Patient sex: M
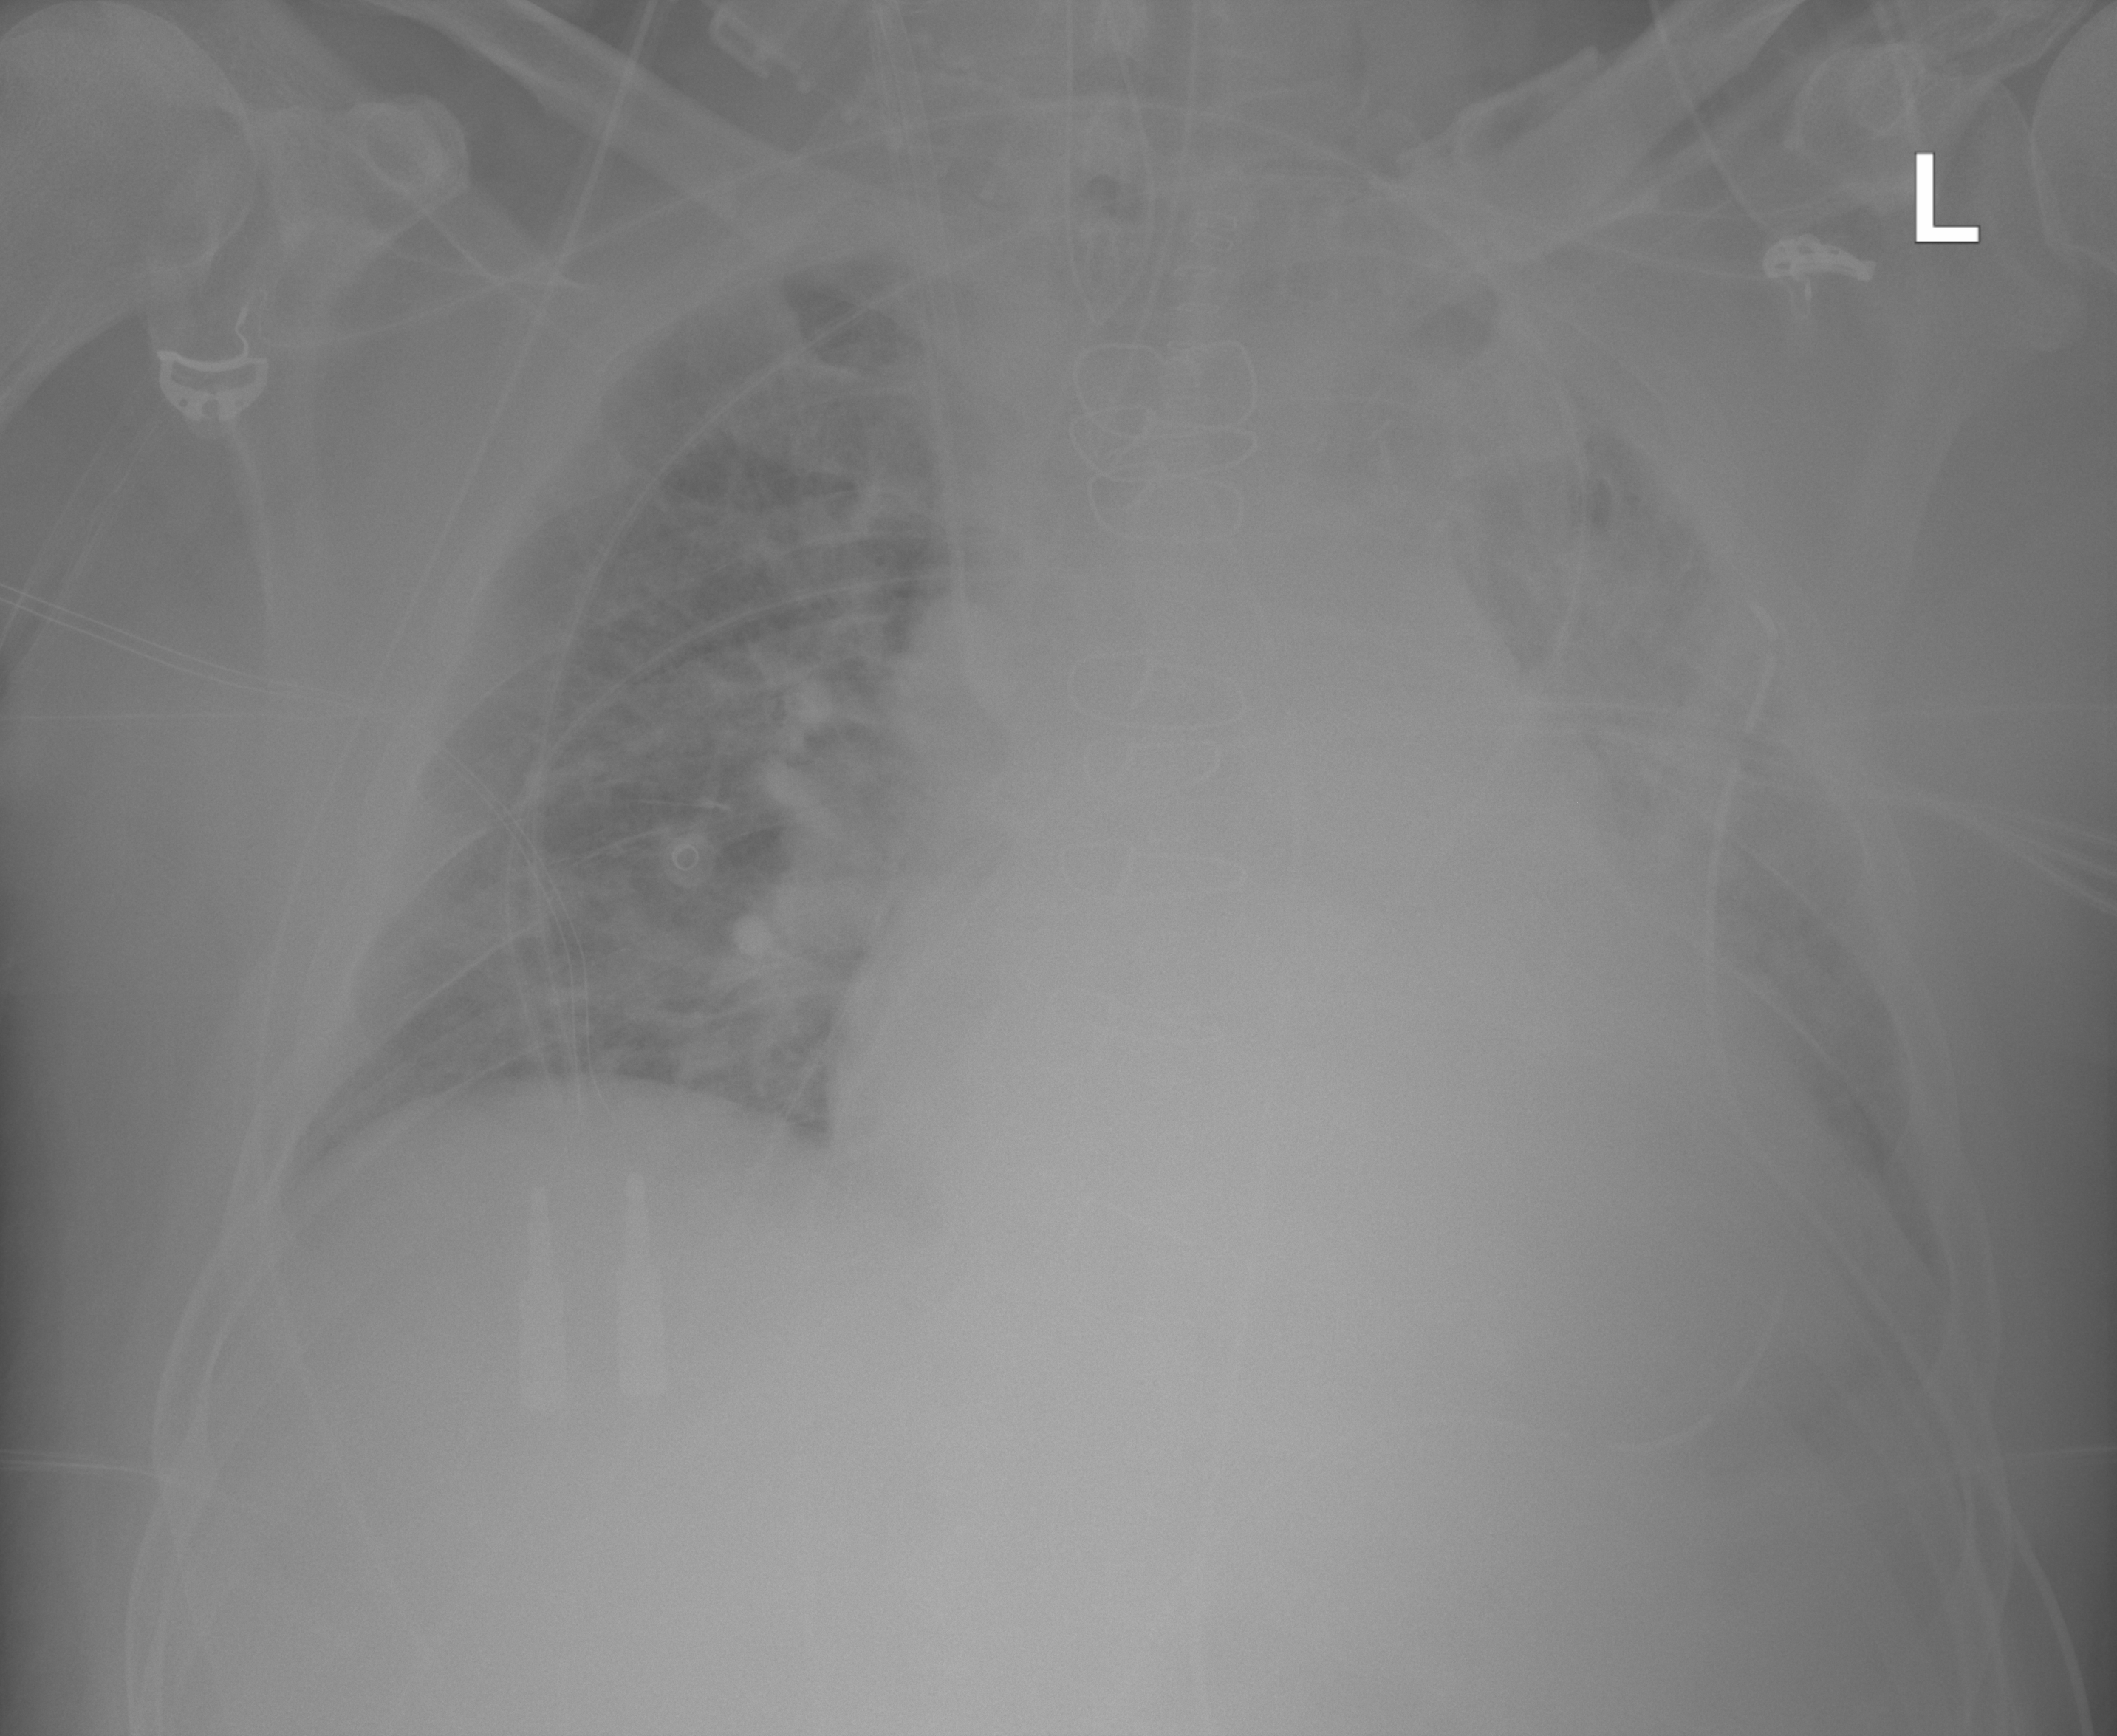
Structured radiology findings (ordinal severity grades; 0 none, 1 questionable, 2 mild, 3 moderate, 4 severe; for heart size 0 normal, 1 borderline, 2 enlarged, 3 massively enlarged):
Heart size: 2
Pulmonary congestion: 2
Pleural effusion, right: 0
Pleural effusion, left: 1
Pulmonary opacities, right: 2
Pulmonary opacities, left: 2
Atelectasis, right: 0
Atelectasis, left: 2